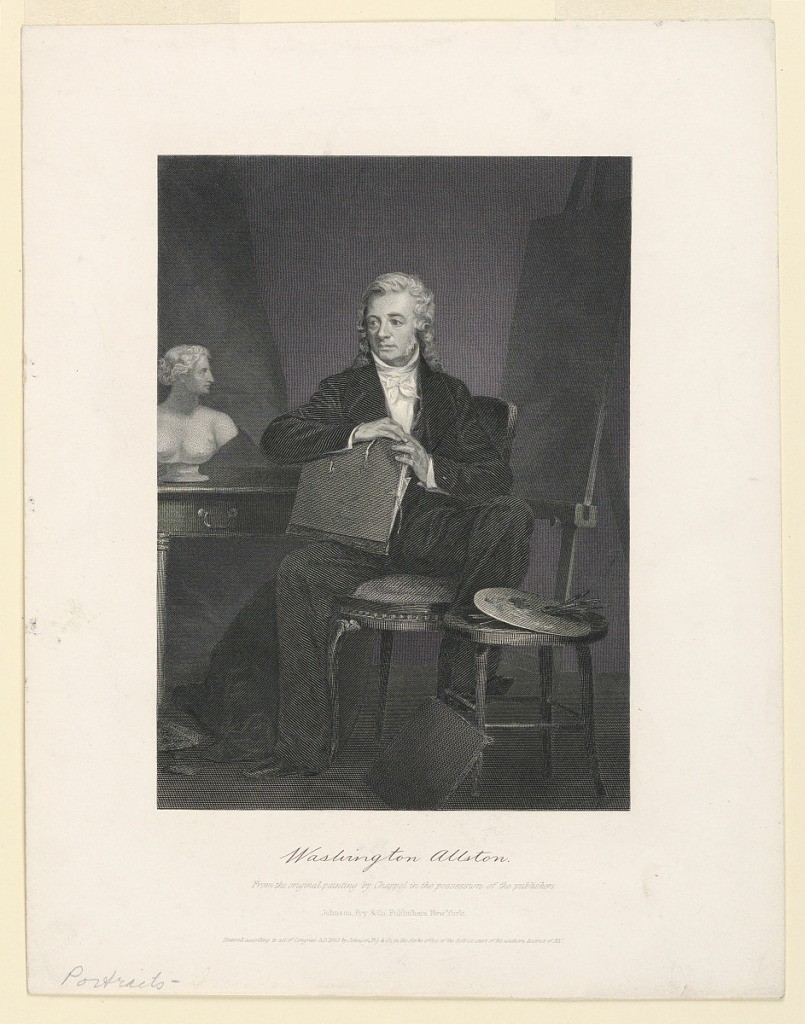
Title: Portrait of Washington Allston
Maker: Johnson Fry
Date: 1863
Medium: Engraving on paper
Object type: Print
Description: Full length portrait of the American painter, Washington Allston (1779-1843), shown seated, his back to his easel, and beside a table on which is a marble bust. His left foot rests on the rung of a stool beside him on which are palette and brushes. Descriptive lines below, with publisher's name.